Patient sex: M
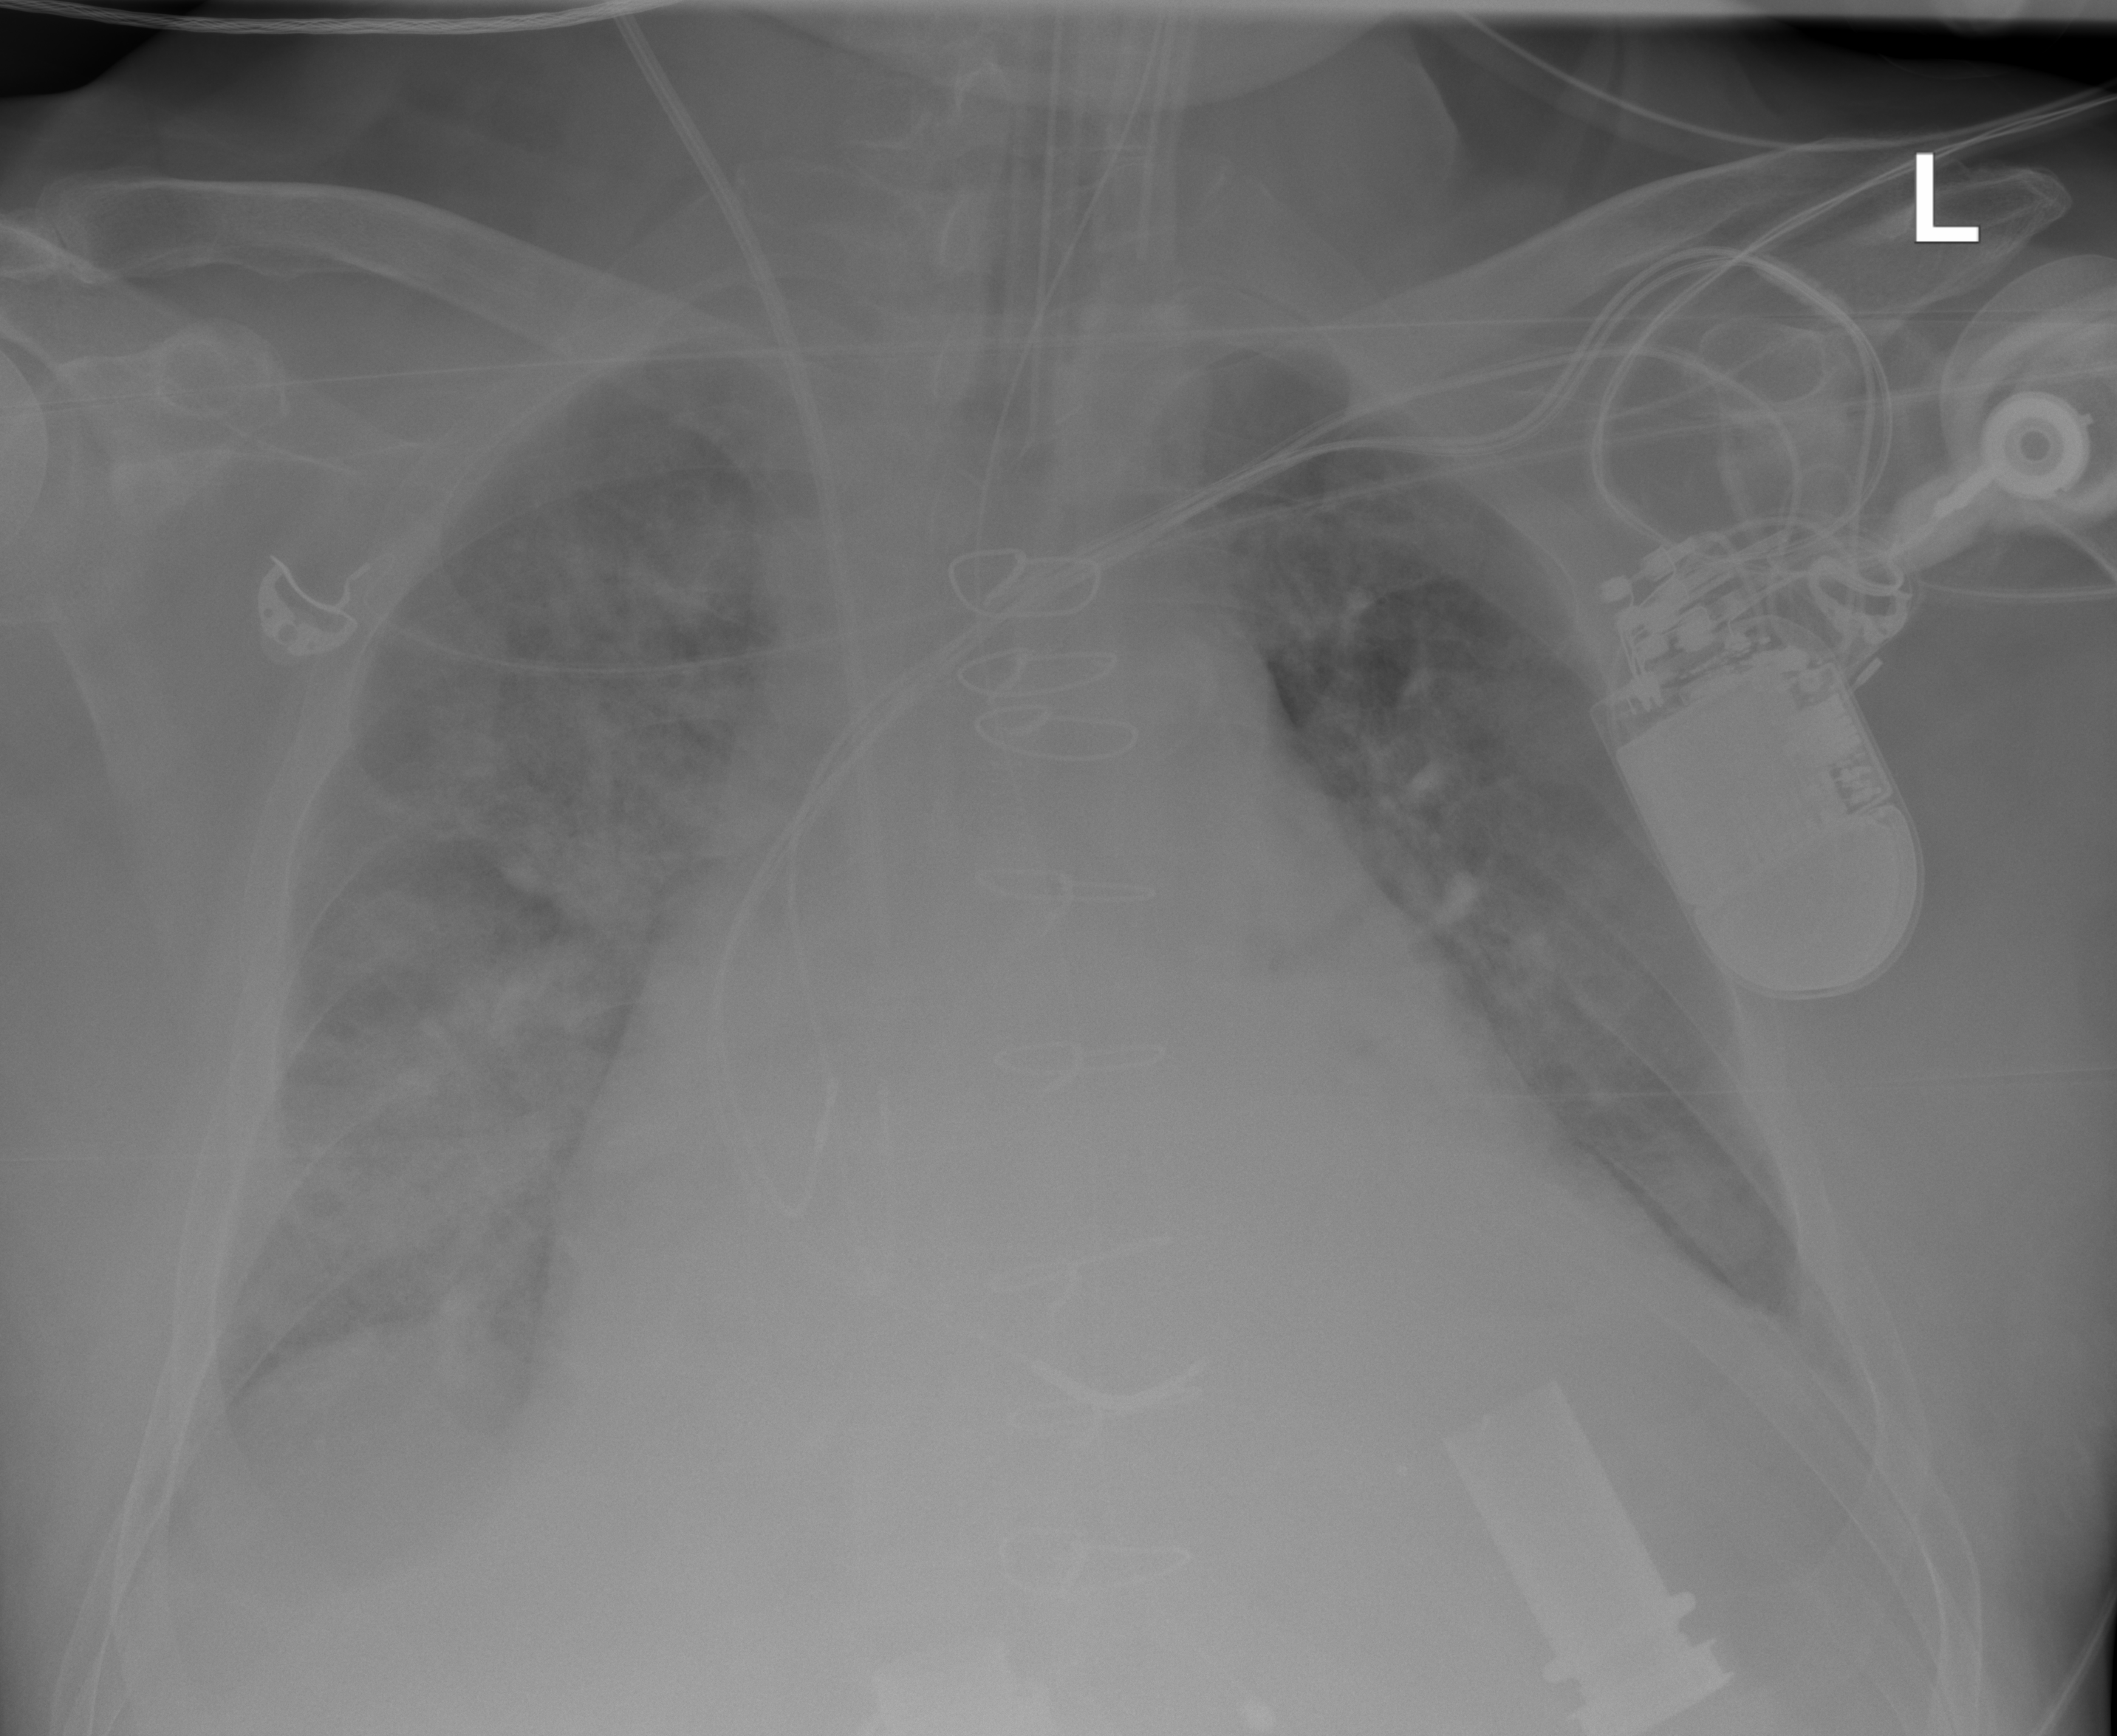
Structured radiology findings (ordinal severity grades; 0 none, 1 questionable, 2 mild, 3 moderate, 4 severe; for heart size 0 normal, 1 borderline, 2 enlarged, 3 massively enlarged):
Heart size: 2
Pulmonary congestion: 2
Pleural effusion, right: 2
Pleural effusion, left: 2
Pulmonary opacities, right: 3
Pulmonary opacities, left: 3
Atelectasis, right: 3
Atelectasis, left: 2